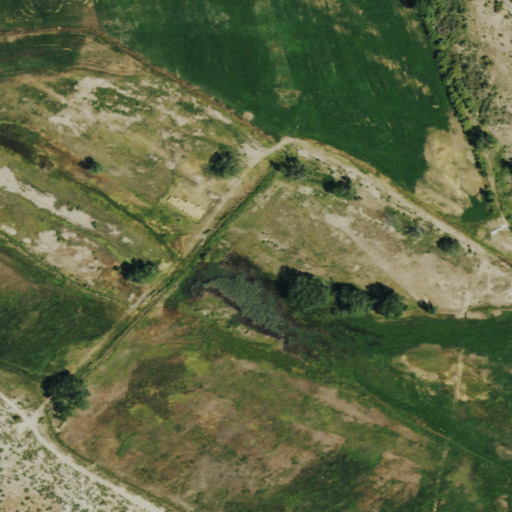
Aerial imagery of plain(s) in Colorado named Sand Flat containing cultivated crops, shrub, and open water